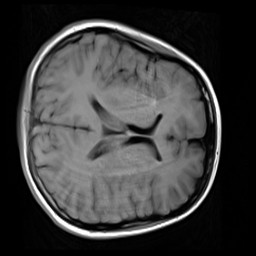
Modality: T1w
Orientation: axial
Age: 19
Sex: female
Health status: healthy
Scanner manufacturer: siemens
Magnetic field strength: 3 T
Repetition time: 4.1 s
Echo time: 0.0085 s